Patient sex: M
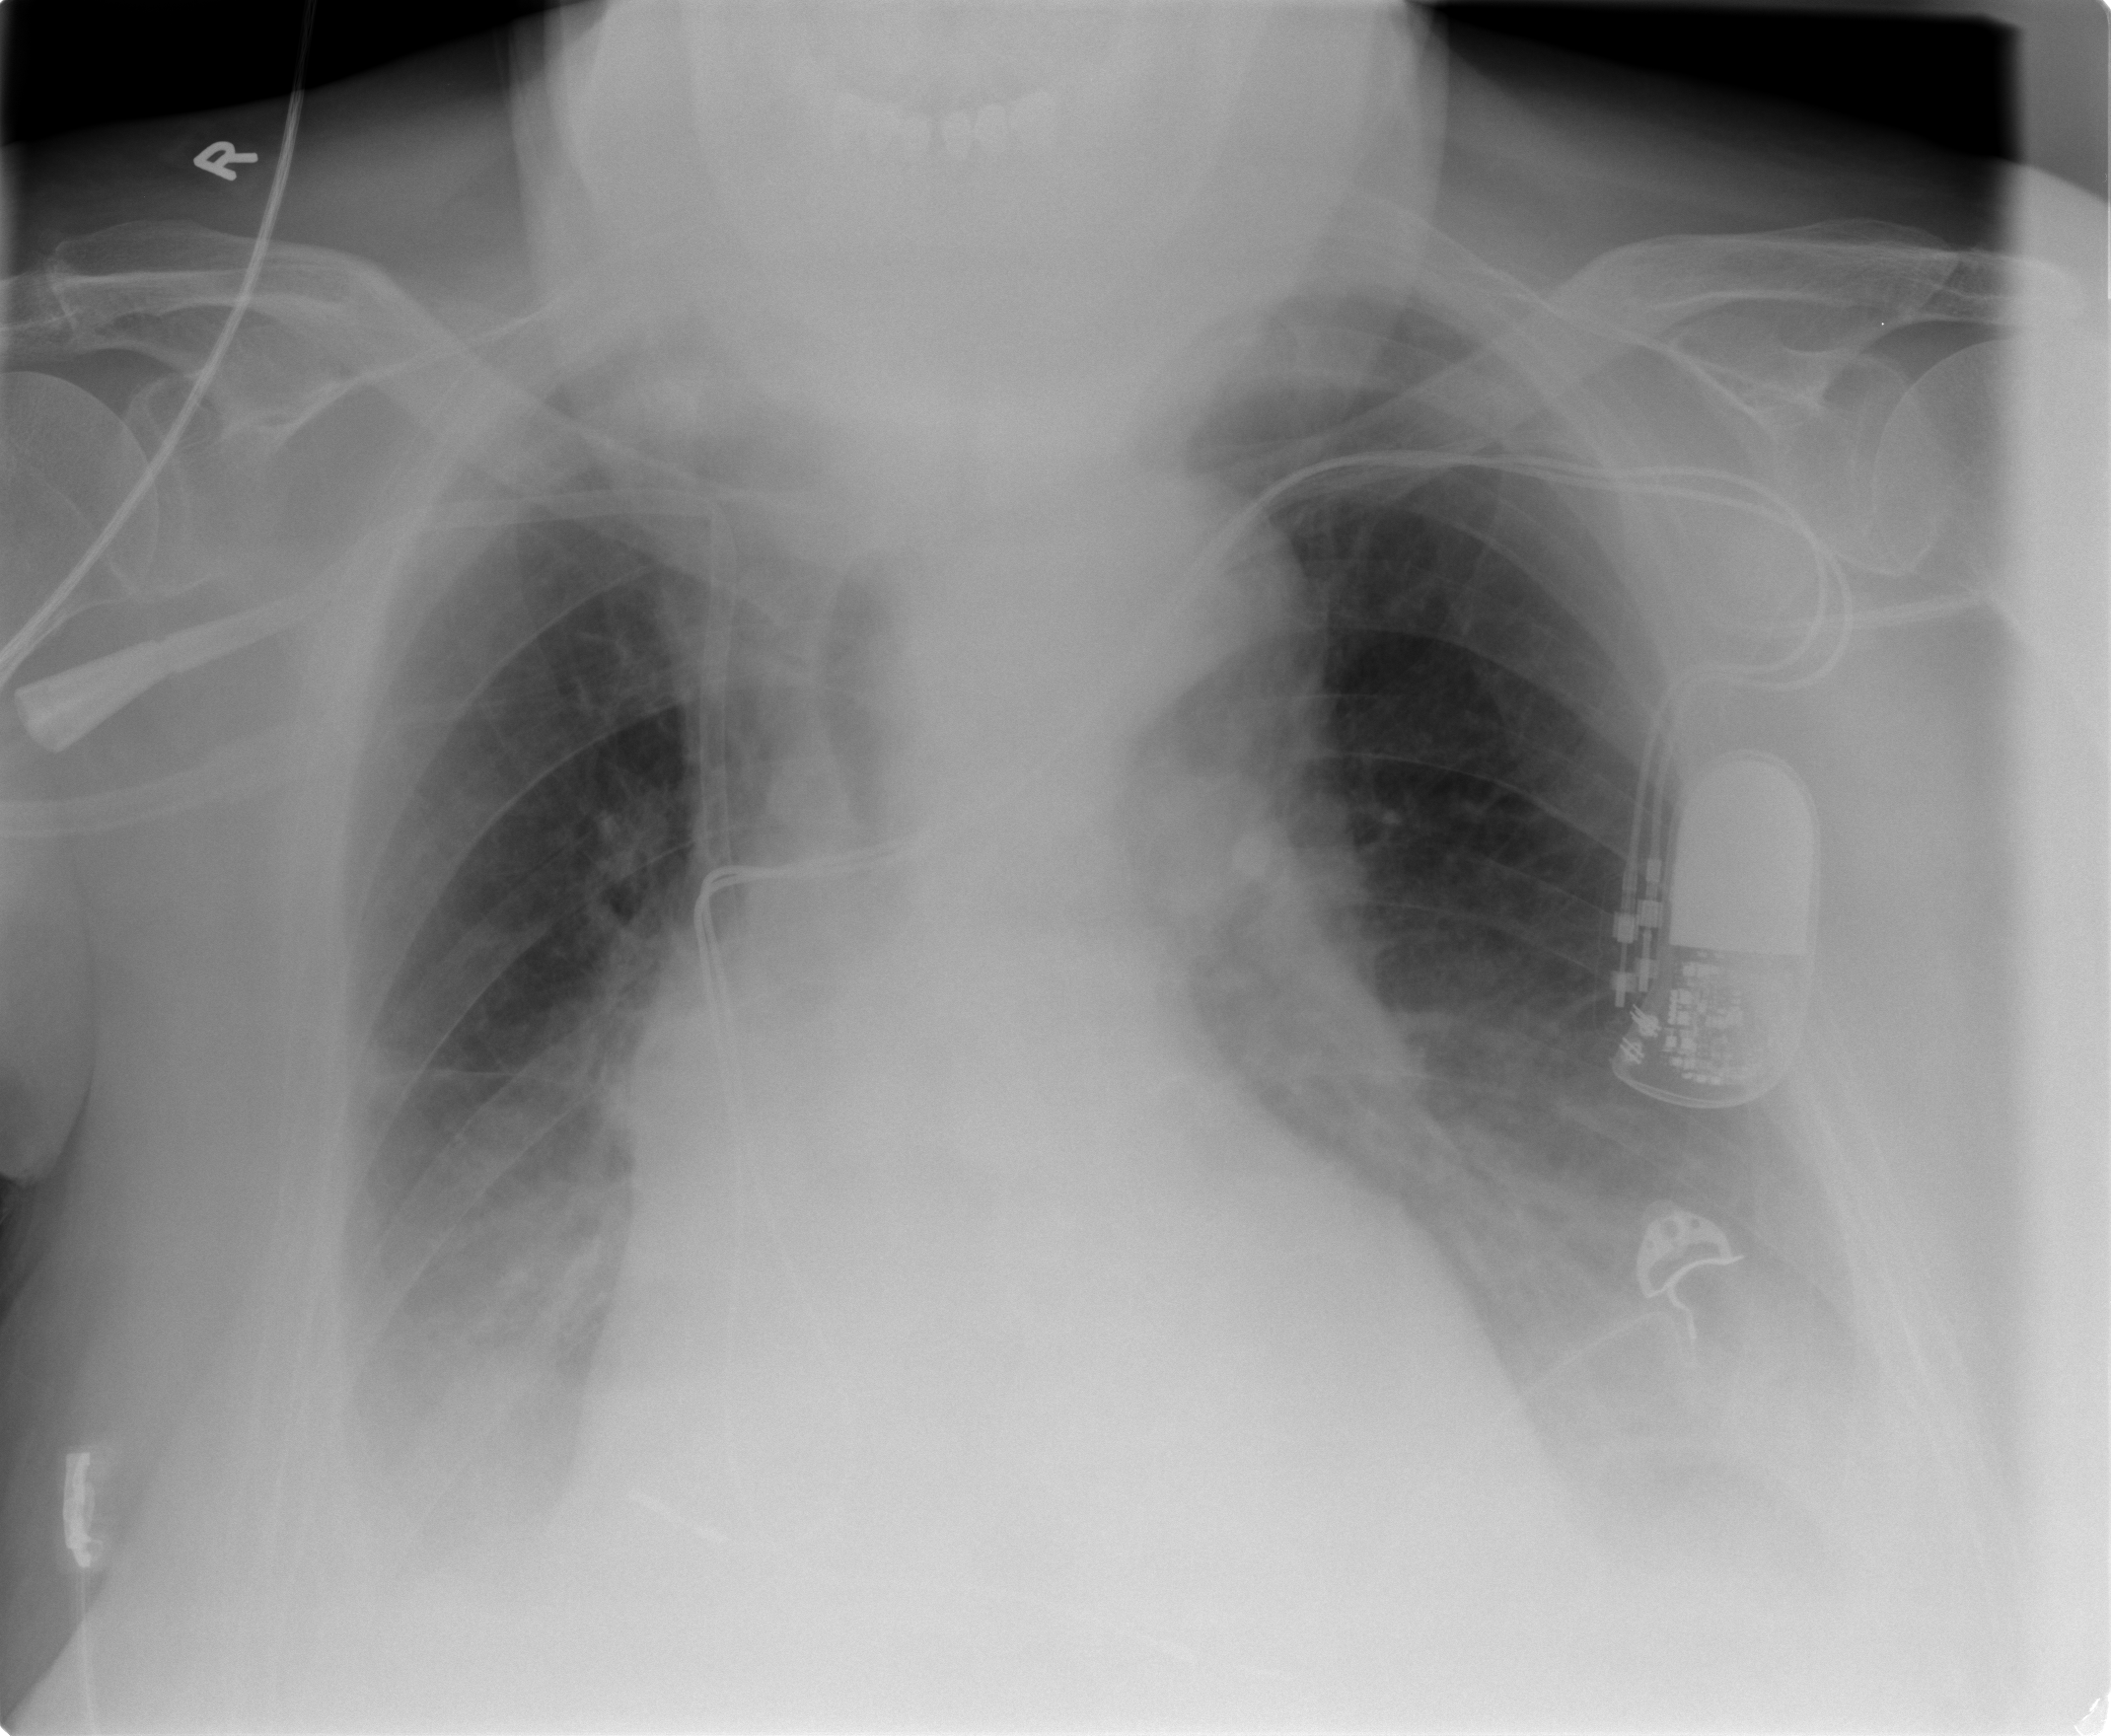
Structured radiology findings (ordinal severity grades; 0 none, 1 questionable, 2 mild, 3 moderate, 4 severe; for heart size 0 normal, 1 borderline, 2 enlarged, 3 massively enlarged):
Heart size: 0
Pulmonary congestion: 2
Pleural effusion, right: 2
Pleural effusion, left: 2
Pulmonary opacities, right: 0
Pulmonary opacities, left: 0
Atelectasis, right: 2
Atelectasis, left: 2